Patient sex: F
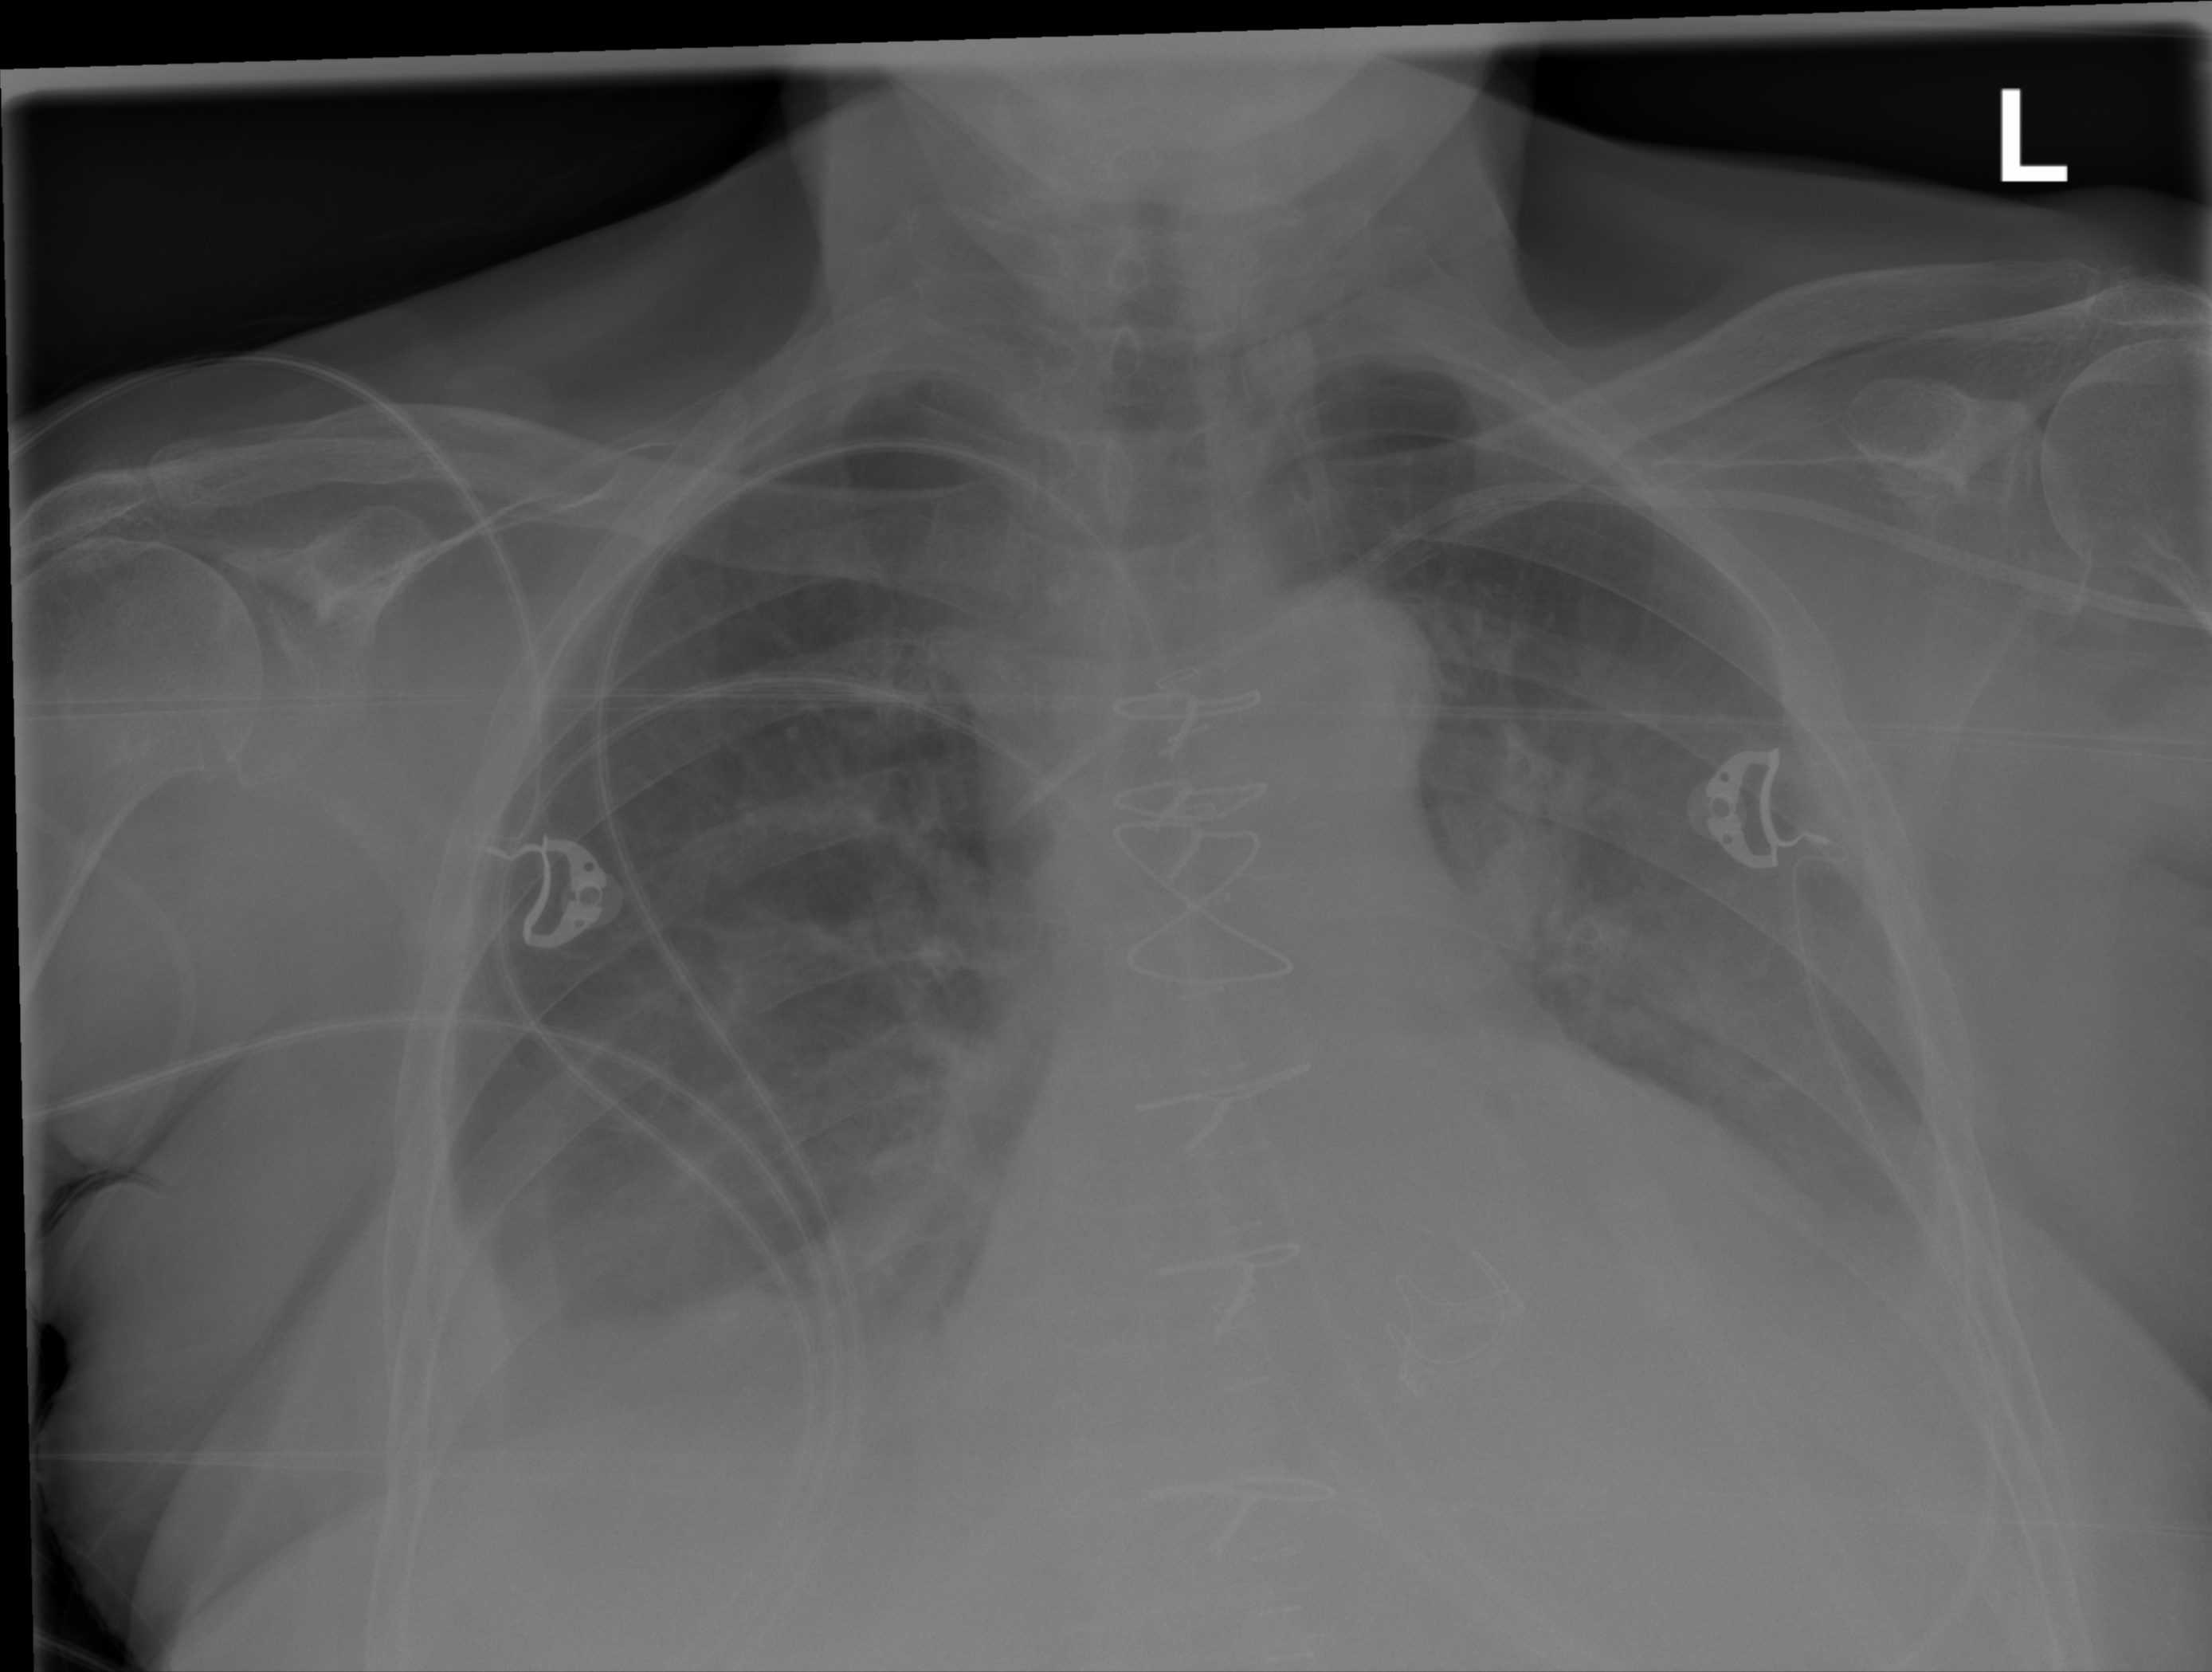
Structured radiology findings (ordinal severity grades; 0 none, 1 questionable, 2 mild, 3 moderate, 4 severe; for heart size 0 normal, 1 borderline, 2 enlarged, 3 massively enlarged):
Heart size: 2
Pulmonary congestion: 2
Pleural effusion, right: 2
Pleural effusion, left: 2
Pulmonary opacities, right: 3
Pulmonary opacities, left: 2
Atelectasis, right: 2
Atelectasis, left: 2